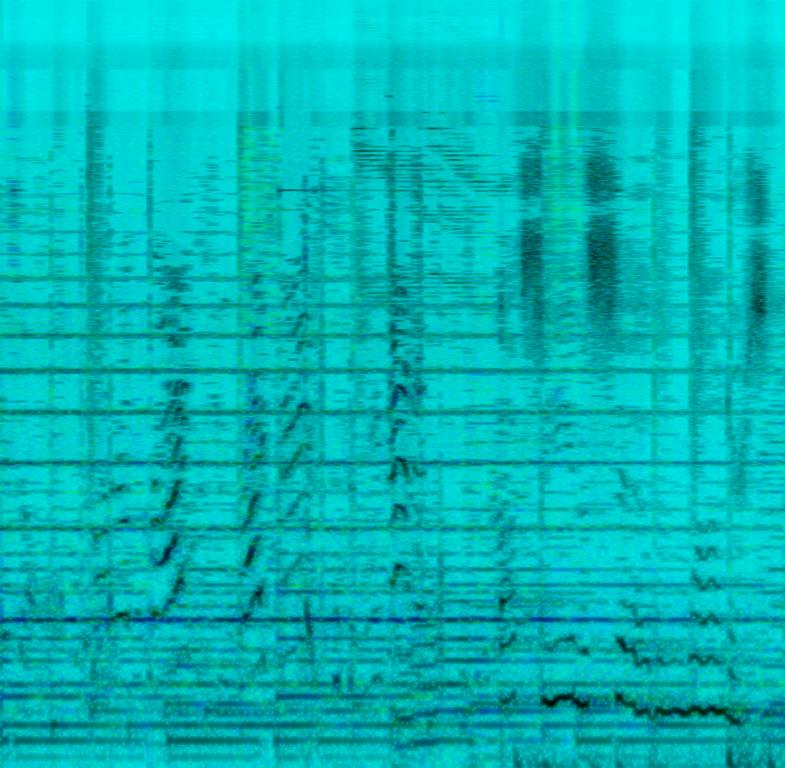
The romantic music features a male voice singing a melody. An acoustic guitar accompanies the singer by playing chords. The drums play a light rhythm. Other percussion instruments such as triangles can be heard.